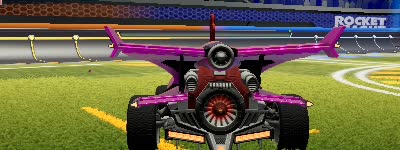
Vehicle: aftershock